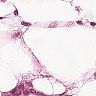
Metastatic tissue present: yes